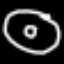
Label: donut